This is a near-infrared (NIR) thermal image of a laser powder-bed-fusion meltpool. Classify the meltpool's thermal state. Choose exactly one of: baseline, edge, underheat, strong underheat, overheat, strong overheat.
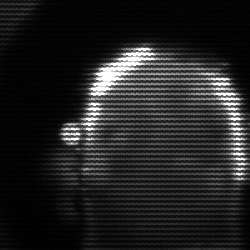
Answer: baseline